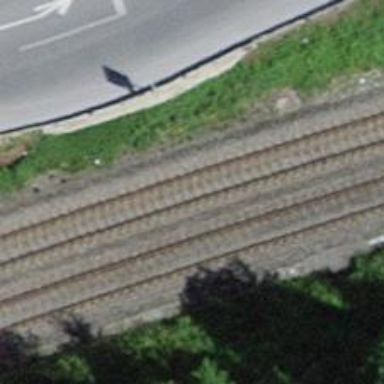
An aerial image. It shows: Single-track railway with electrified contact lines.